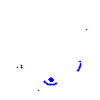
Particle: electron